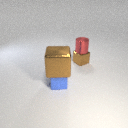
small brown metal cube behind small blue rubber cube